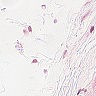
Metastatic tissue present: no